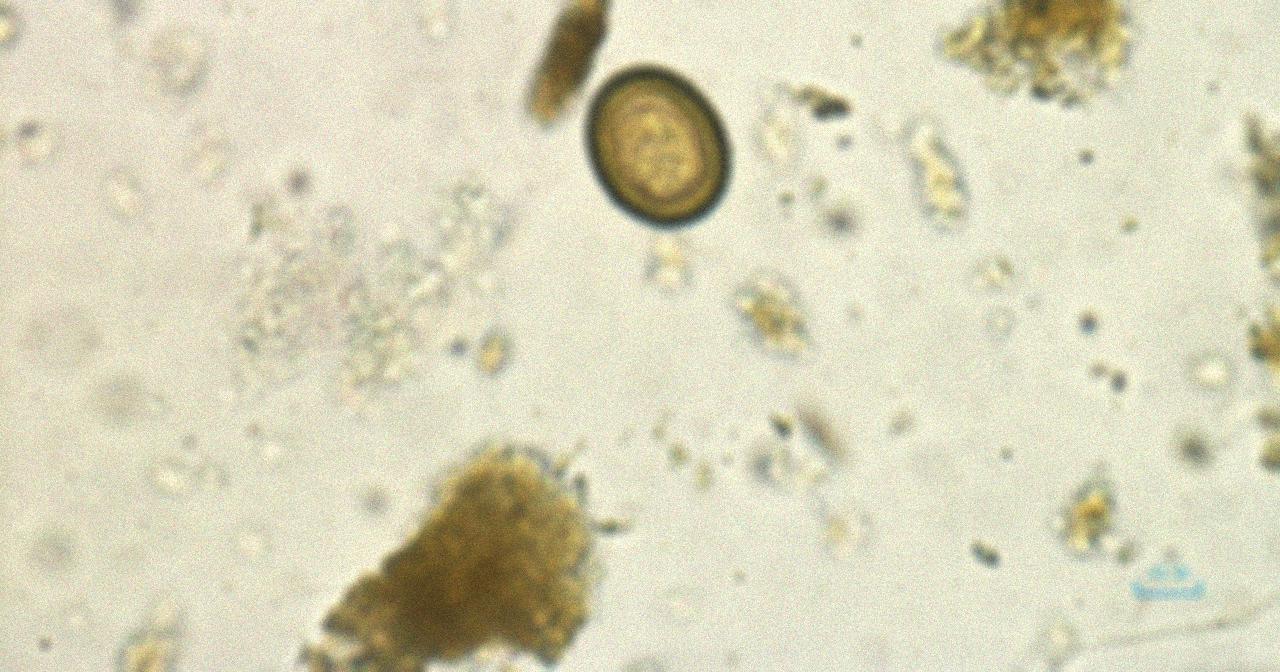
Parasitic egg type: Taenia spp. egg